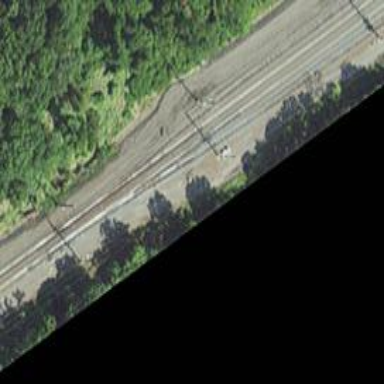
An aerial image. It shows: Junction on the railway.